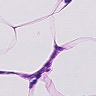
Metastatic tissue present: no